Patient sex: M
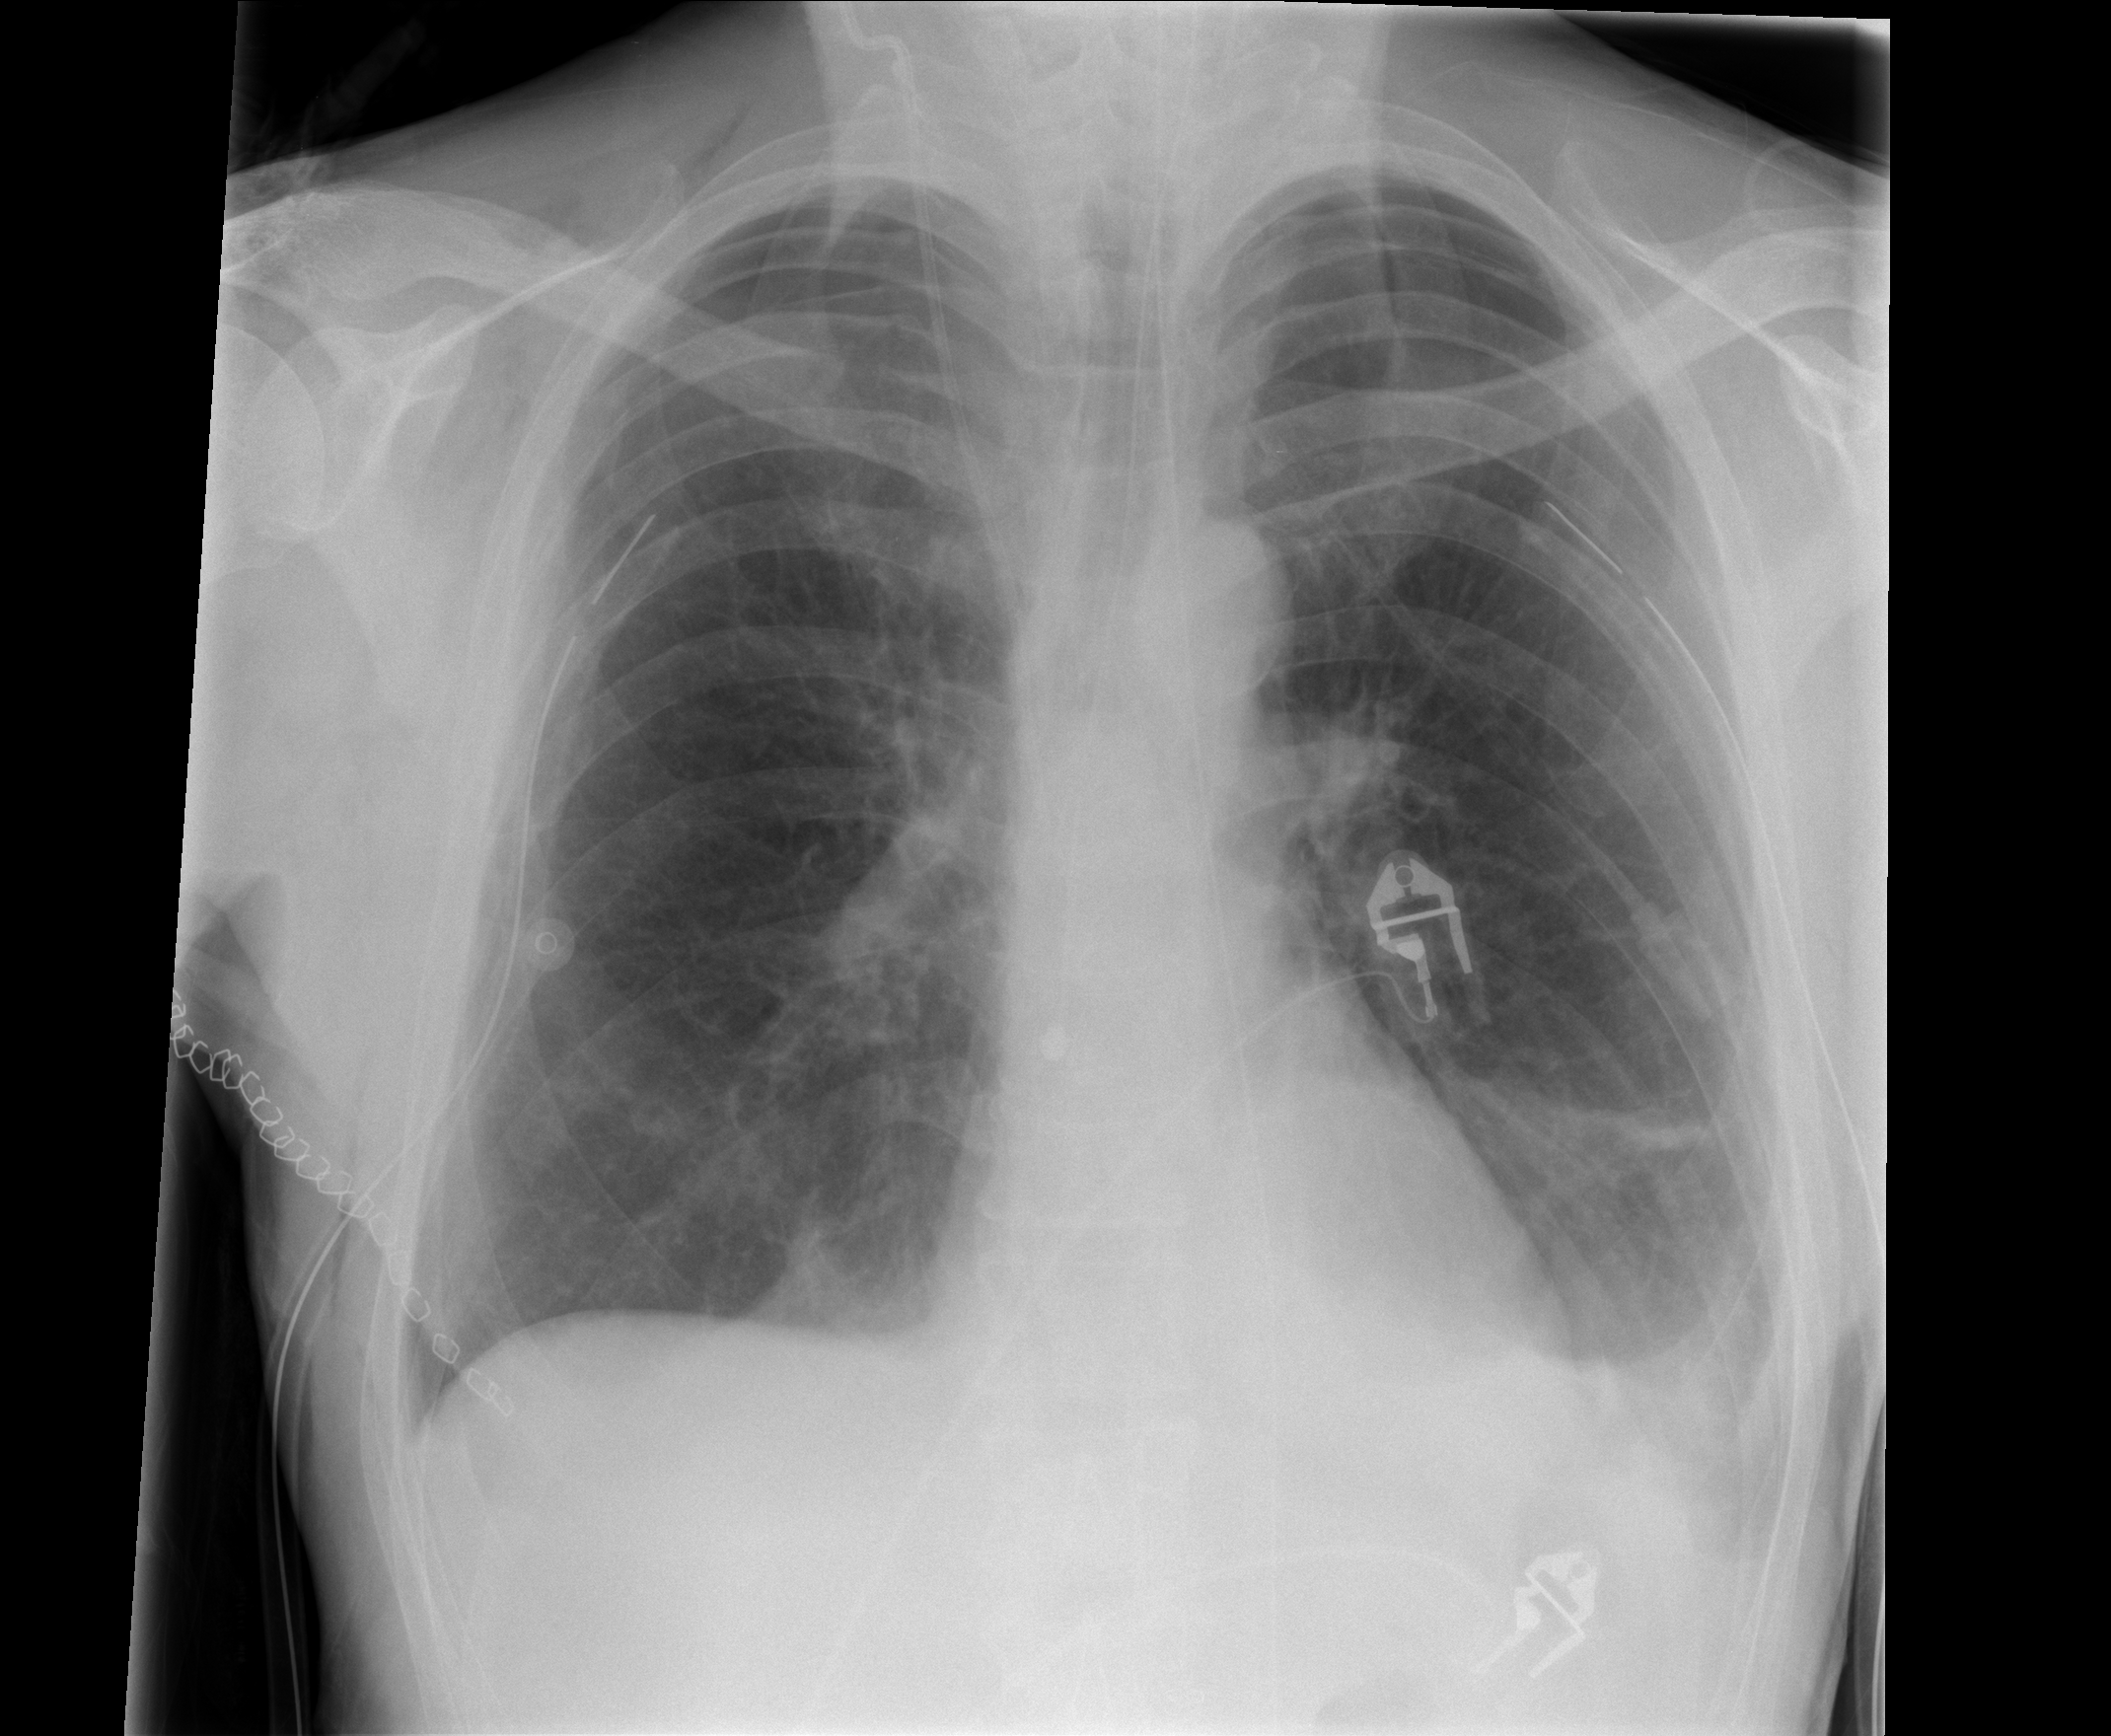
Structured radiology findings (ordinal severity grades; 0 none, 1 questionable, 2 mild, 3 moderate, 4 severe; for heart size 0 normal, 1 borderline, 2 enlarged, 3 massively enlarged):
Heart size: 0
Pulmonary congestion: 0
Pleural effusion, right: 1
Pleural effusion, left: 2
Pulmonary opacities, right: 0
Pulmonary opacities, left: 0
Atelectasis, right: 0
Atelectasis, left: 2